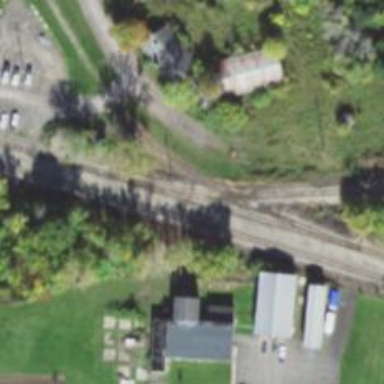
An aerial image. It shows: Railway spur service.